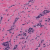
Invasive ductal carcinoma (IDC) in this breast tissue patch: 0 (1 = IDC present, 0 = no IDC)